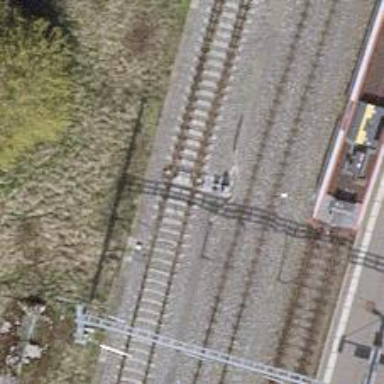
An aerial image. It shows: Railway switch.